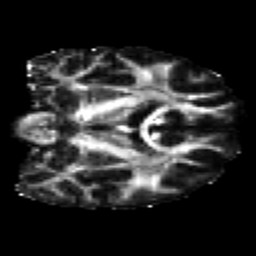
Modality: FA
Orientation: coronal
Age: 28
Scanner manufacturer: siemens
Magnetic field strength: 3 T
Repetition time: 2.2 s
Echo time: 0.084 s